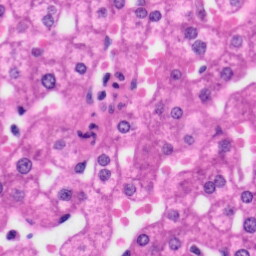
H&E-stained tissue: Liver